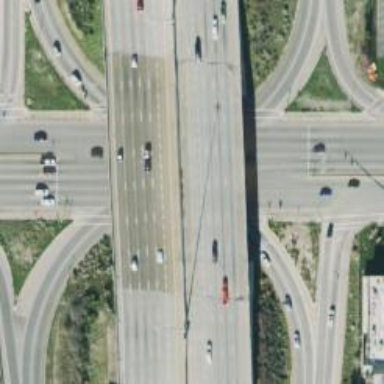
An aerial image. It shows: Expressway with asphalt surface and classified as primary highway.